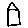
Label: house